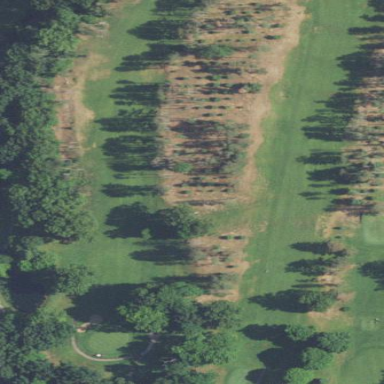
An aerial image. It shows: Grassy area designated as golf fairway.